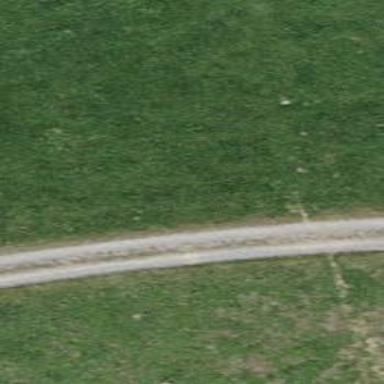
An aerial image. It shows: Gravel track road.